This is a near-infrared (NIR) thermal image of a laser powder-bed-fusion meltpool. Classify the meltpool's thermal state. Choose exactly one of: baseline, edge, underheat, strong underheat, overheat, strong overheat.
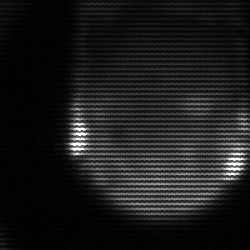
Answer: edge